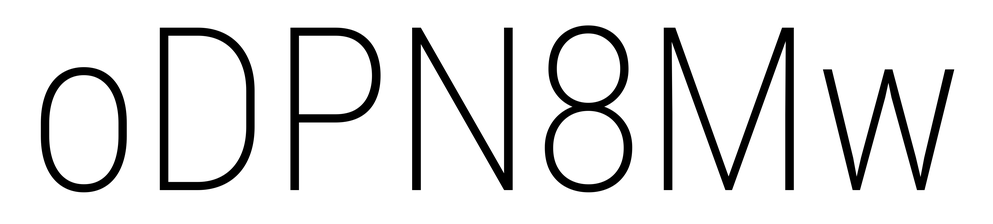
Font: Roboto_Condensed_ExtraLight